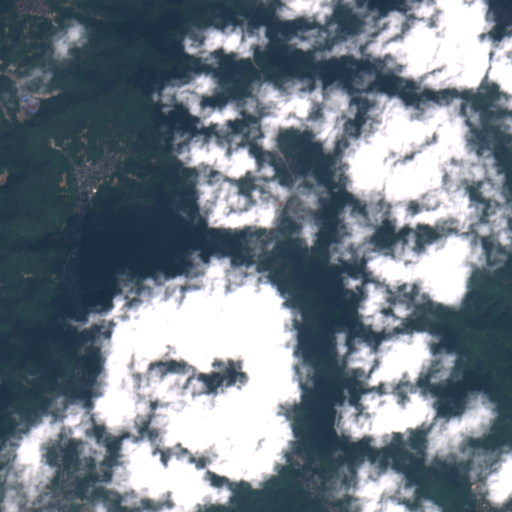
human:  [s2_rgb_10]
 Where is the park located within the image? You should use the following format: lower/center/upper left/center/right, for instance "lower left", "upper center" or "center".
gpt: The park is located in the lower center of the image.
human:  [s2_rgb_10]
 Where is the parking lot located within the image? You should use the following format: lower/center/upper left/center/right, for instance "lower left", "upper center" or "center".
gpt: The parking lot is located in the lower center of the image.
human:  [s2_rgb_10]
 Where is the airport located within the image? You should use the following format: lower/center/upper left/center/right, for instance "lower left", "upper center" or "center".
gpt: There is no airport in the image.